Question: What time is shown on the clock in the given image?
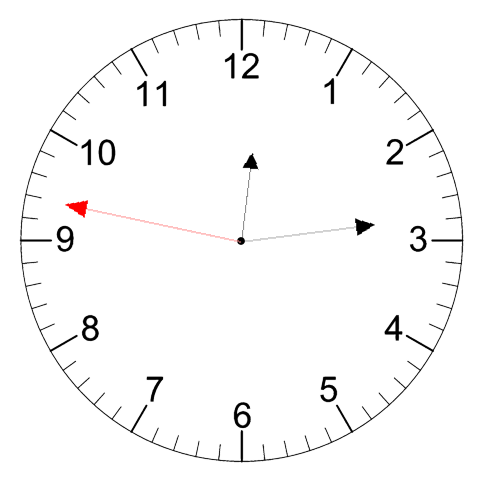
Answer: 12:13:47